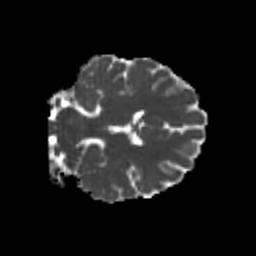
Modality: MD
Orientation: coronal
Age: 22
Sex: female
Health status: healthy
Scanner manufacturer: philips
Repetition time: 7.393 s
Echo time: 0.08599 s